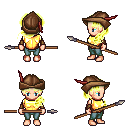
a pixel art fantasy rpg character, female body template, human, light skin, gold chest armor, teal pants, gold princess hairstyle, leather cap, cloth bracers, spear, four views (front, back, left, right), 2x2 character sprite sheet, small pixel art, hard edges, no anti-aliasing